Current action and preconditions to check: trajectory_clear

Your task: For each precondition in the list above, predict whether it will hold at this action.

Consider the current scene as observed from the mobile robot's camera, and analyze the predicted future states of all dynamic agents (e.g., people, animals, vehicles, or any moving entities) within the NEXT SECOND.

IMPORTANT: Only answer "very likely" if you are absolutely certain—based on strong, clear evidence—that a dynamic agent will violate the precondition in the predicted future state. Do NOT answer "very likely" for unlikely, ambiguous, or low-probability risks.

Ask yourself for each precondition: Is there a high probability, with clear and convincing evidence, that the predicted future states of any dynamic agent will interfere with the predicted future state of the currently executing action within the NEXT SECOND, causing that precondition to fail?

Assess the risk level based on these predictions. Use "likely" or "very likely" if motions create a clear risk of interference.

Use "neutral" or "improbable" if agents are nearby but their predicted paths are clearly diverging or non-conflicting.

Failure Risk Categories: "very improbable", "improbable", "neutral", "likely", "very likely"

Answer Format: Output ONLY the probability_of_failure value from these categories: "very improbable", "improbable", "neutral", "likely", "very likely"

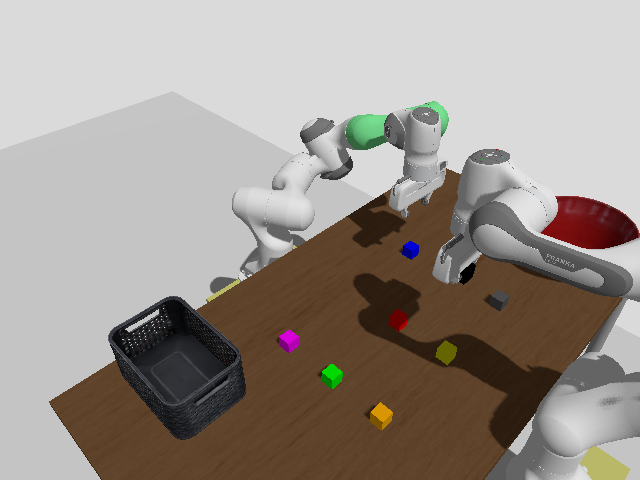

Answer: very improbable